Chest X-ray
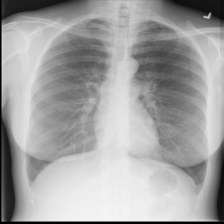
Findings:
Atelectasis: negative
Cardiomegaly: negative
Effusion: negative
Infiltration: negative
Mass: negative
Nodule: negative
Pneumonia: negative
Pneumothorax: negative
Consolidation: negative
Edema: negative
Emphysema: negative
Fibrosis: negative
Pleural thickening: negative
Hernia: negative